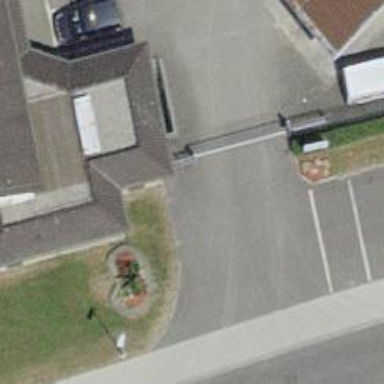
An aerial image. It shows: Gate.